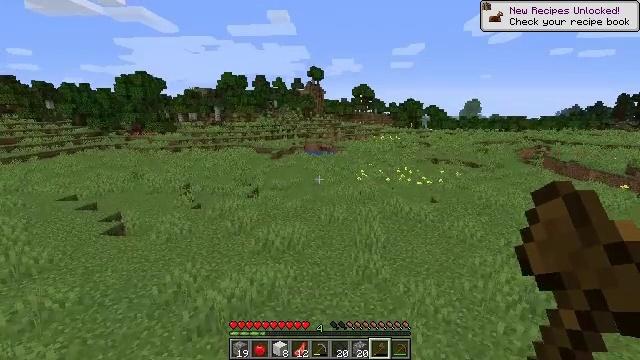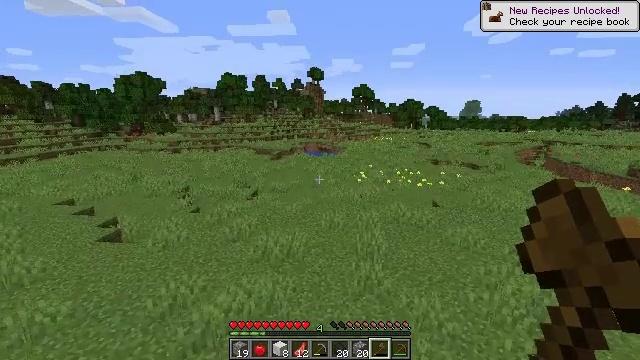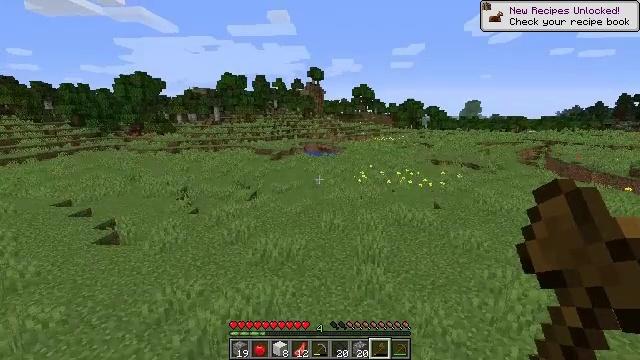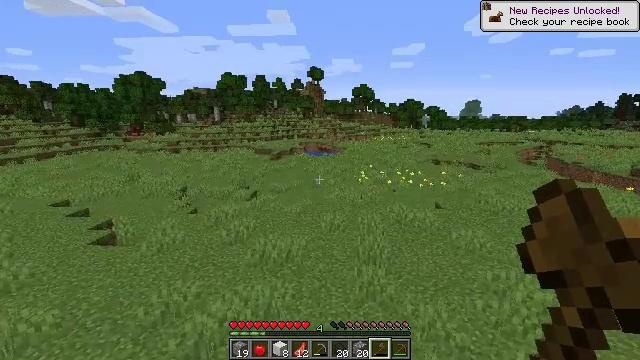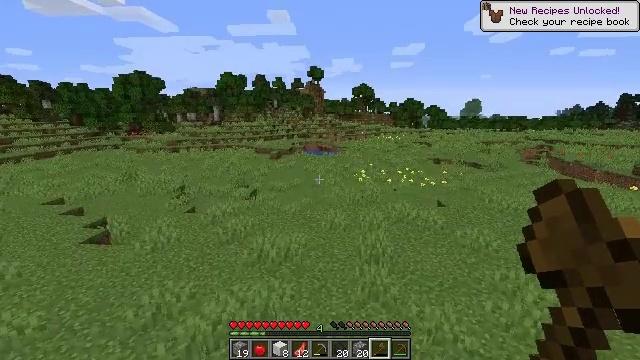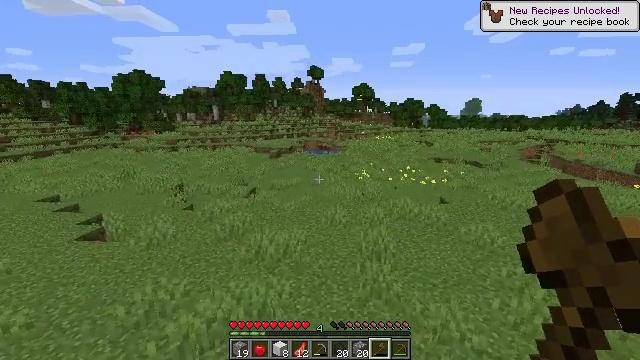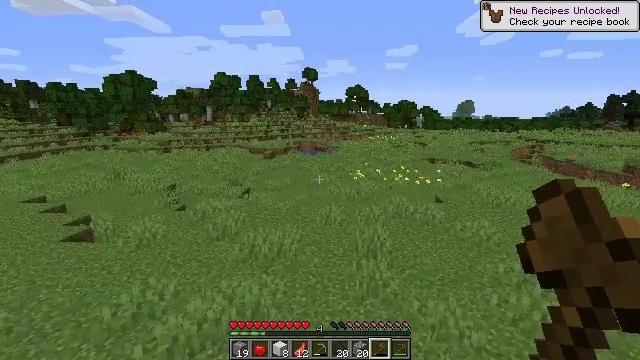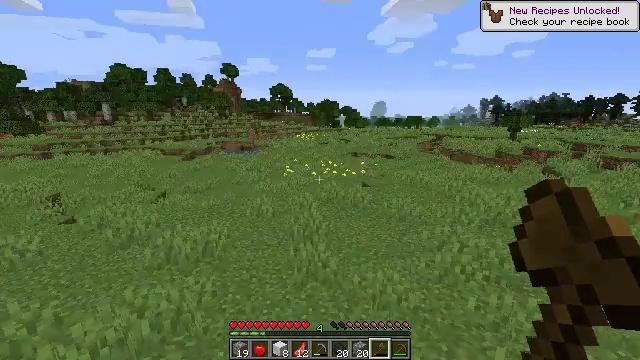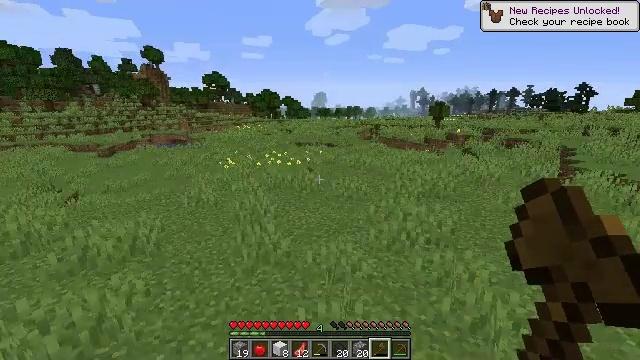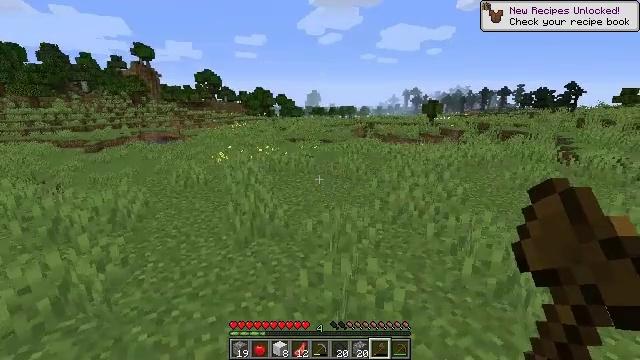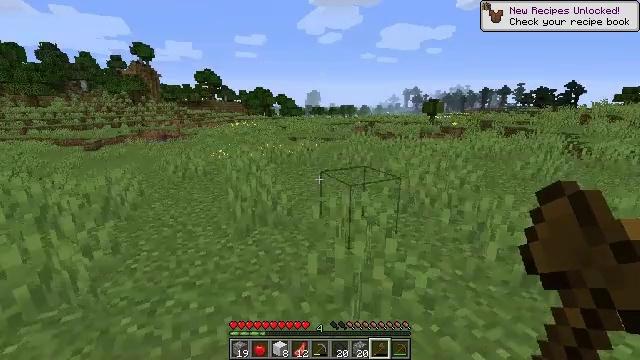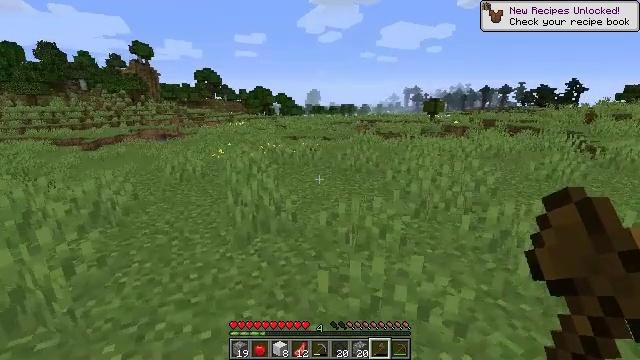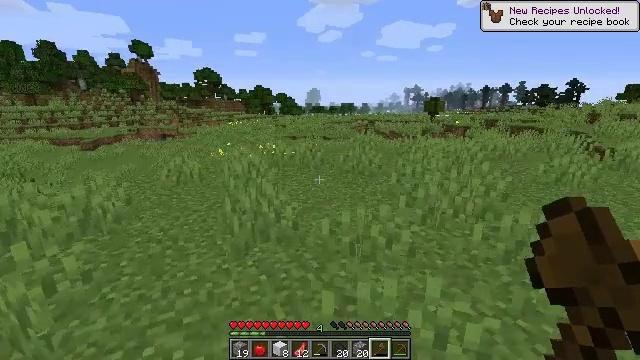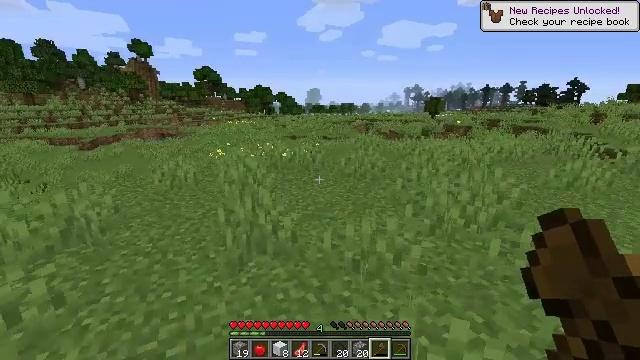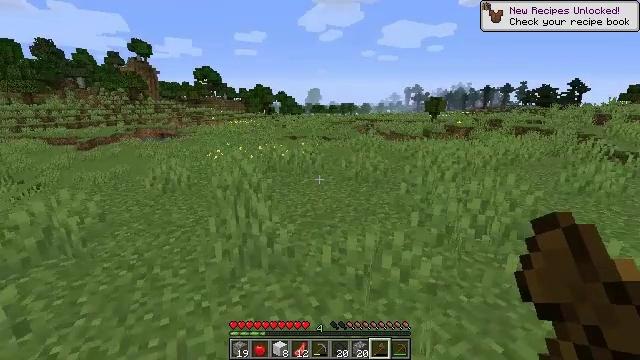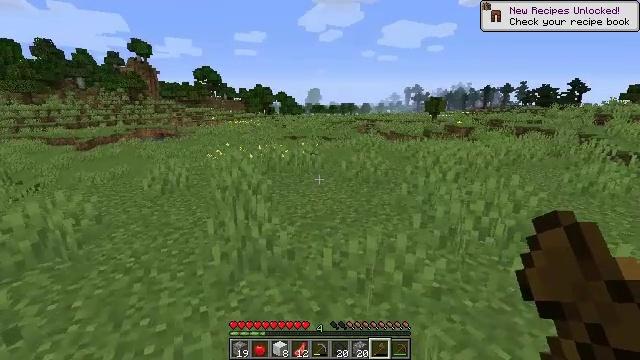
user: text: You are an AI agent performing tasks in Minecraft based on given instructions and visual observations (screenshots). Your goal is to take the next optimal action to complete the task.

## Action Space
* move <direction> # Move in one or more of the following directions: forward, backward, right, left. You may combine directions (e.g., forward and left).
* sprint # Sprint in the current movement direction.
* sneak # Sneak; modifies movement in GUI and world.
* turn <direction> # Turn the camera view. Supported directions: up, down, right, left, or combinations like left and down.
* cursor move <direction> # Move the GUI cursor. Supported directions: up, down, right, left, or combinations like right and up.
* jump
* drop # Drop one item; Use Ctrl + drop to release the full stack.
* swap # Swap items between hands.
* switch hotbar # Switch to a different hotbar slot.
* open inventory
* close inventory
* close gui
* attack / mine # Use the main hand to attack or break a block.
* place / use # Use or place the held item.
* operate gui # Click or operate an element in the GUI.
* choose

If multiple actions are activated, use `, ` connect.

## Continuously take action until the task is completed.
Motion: motion action
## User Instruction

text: Hunt animals.
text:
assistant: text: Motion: move forward, jump
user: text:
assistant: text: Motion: move forward, jump
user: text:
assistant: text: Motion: move forward, jump
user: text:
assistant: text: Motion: move forward, jump
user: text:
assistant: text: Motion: move forward
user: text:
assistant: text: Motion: move forward, turn right
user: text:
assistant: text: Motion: move forward, turn right
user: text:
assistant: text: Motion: move forward, turn right and down
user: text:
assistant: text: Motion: move forward, turn right
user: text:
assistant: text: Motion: move forward
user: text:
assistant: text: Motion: move forward
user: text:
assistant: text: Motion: move forward
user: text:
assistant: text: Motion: move forward
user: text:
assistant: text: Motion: move forward
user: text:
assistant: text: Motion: no_op
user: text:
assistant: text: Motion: no_op
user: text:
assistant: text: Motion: move forward
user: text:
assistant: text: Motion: move forward
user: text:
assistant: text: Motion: move forward
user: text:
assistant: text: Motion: no_op
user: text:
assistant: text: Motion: move forward
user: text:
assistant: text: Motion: move forward
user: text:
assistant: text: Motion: move forward
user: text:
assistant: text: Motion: move forward
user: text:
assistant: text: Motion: move forward
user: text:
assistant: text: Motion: move forward
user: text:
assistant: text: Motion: move forward
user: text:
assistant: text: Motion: move forward
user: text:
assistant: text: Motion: move forward
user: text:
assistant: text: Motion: move forward, jump